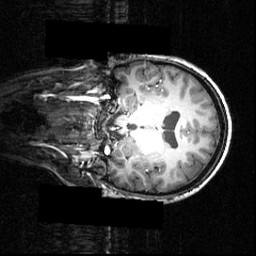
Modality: T1w
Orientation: coronal
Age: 12
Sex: female
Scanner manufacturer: siemens
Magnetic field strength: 3.951 T
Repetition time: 1.5 s
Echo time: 0.00335 s